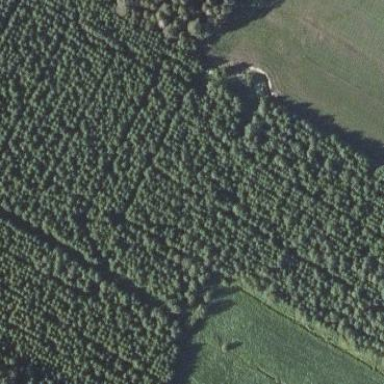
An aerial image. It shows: Evergreen forest with needle-leaved trees.